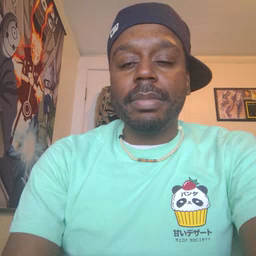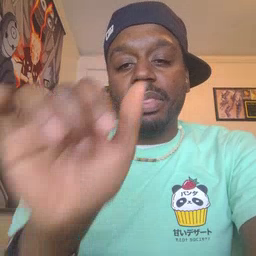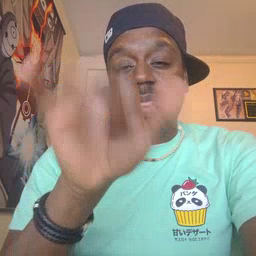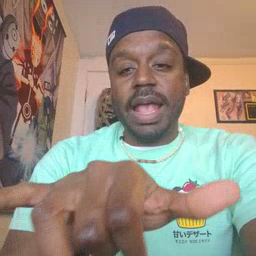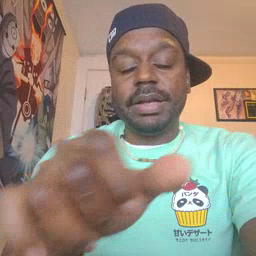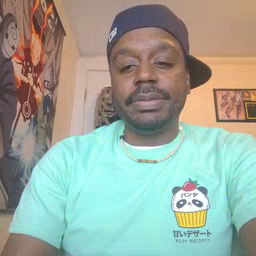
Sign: that